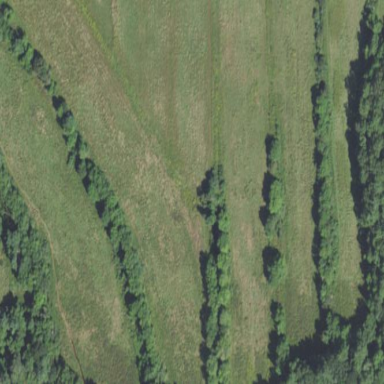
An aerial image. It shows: Beautiful wet meadow natural wetland.